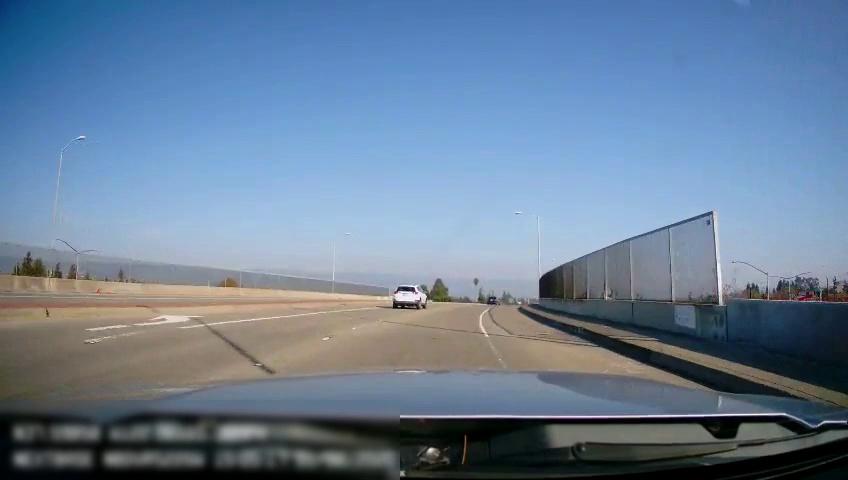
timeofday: Day
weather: Sunny
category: Drivable Space
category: Vehicles | SUV
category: Vehicles | Car
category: Lanes | Alternate Lane
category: Lanes | Current Lane
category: Lanes | Alternate Lane